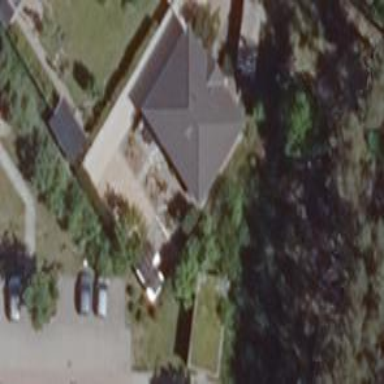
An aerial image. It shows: Detached building.